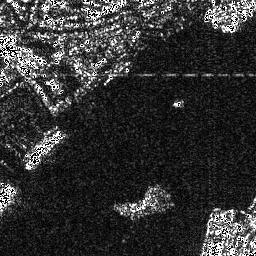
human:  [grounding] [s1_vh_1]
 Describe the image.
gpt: In the satellite image, there is  <ref>1 medium ship </ref> <box>[[8, 50, 25, 65, 0]]</box> located at left,  <ref>1 medium ship </ref> <box>[[44, 72, 63, 82, 0]]</box> located at bottom.